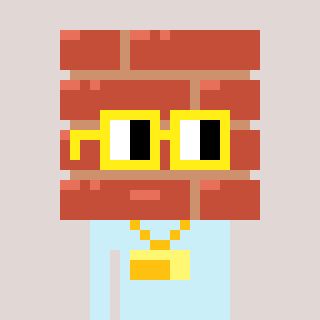
a pixel art character with square yellow glasses, a wall-shaped head and a cold-colored body on a warm background